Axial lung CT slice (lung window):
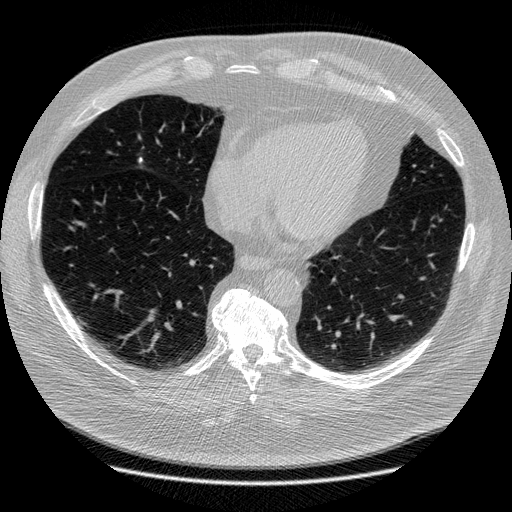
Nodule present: yes
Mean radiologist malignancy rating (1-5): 1